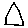
Label: triangle